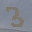
Label: 3